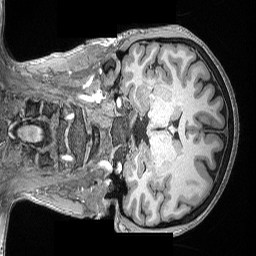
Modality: T1w
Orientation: coronal
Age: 32
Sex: female
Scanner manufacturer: siemens
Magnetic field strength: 3 T
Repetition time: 2.17 s
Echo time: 0.00169 s